Question: I am computing the mandelbrot set recursively and attempting to perform linear interpolation using the smooth coloring algorithm. However, this returns floating point RGB values which I can't put into the ppm image I am using so I am having to round off using 'int()', creating a smoother but yet still banded image.
Are there any simpler ways that will produce a better non-banded image?
The second function is an extremely bad hack just playing around with ideas as the smooth algorithim seems to be producing rgb values in the range 256**3
Commented out the linear interpolation I was doing.
Here are my three functions:
'''
def linear_interp(self, color_1, color_2, i):
r = (color_1[0] * (1 - i)) + (color_2[0] * i)
g = (color_1[1] * (1 - i)) + (color_2[1] * i)
b = (color_1[2] * (1 - i)) + (color_2[2] * i)
return (int(abs(r)), int(abs(g)), int(abs(b)))
def mandel(self, x, y, z, iteration = 0):
mod_z = sqrt((z.real * z.real) + (z.imag * z.imag))
#If its not in the set or we have reached the maximum depth
if abs(z) >= 2.00 or iteration == DEPTH:
if iteration == DEPTH:
mu = iteration
else:
mu = iteration + 1 - log(log(mod_z)) / log(2)
else:
mu = 0
z = (z * z) + self.c
self.mandel(x, y, z, iteration + 1)
return mu
def create_image(self):
begin = time.time() #For computing how long it took (start time)
self.rgb.palette = []
for y in range(HEIGHT):
self.rgb.palette.append([]) #Need to create the rows of our ppm
for x in range(WIDTH):
self.c = complex(x * ((self.max_a - self.min_a) / WIDTH) + self.min_a,
y * ((self.max_b - self.min_b) / HEIGHT) + self.min_b)
z = self.c
q = (self.c.real - 0.25)**2 + (self.c.imag * self.c.imag)
x = self.c.real
y2 = self.c.imag * self.c.imag
if not (q*(q + (x - 0.25)) < y2 / 4.0 or (x + 1.0)**2 + y2 <0.0625):
mu = self.mandel(x, y, z, iteration = 0)
rgb = self.linear_interp((255, 255, 0), (55, 55, 0), mu)
self.rgb.palette[y].append(rgb)
else:
self.rgb.palette[y].append((55, 55, 0))
if self.progress_bar != None:
self.progress_bar["value"] = y
self.canvas.update()
'''
The image I am getting is below:

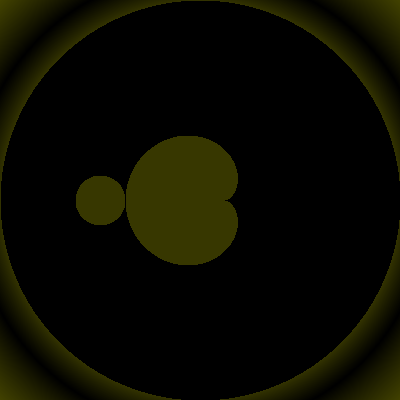
Answer: I think this is the culprit:
'''
else:
mu = 0
self.mandel(x, y, z, iteration + 1)
return mu
'''
This isn't passing down the value of 'mu' from the recursive call correctly, so you're getting black for everything that doesn't bottom out after 1 call. Try
'''
else:
...
mu = self.mandel(x, y, z, iteration + 1)
return mu
'''